Field crop: maize
Growth stage: 2
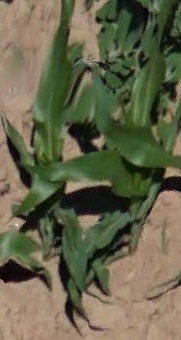
Species: maize